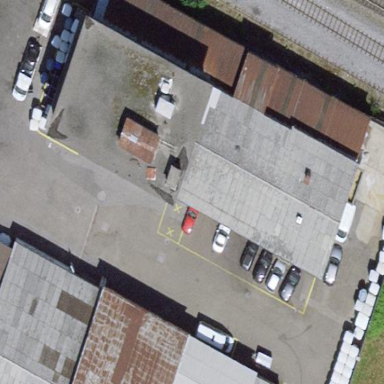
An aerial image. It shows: Industrial building.